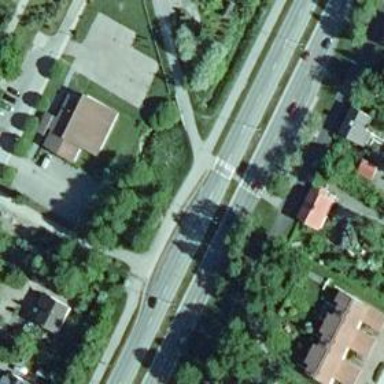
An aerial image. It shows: Marked crossing on the road.